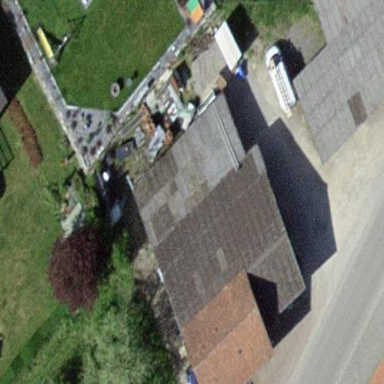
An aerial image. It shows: Garage building.